Field crop: maize
Growth stage: 2
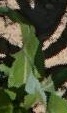
Species: maize